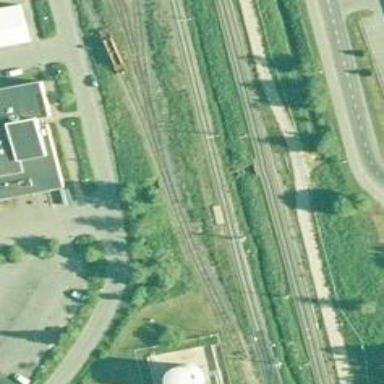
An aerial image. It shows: Railway yard in service.